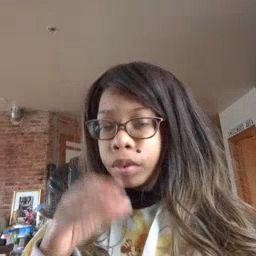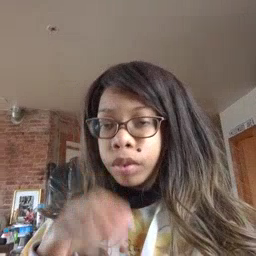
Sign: drink